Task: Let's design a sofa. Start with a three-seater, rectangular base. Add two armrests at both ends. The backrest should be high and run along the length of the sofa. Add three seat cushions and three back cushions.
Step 527:
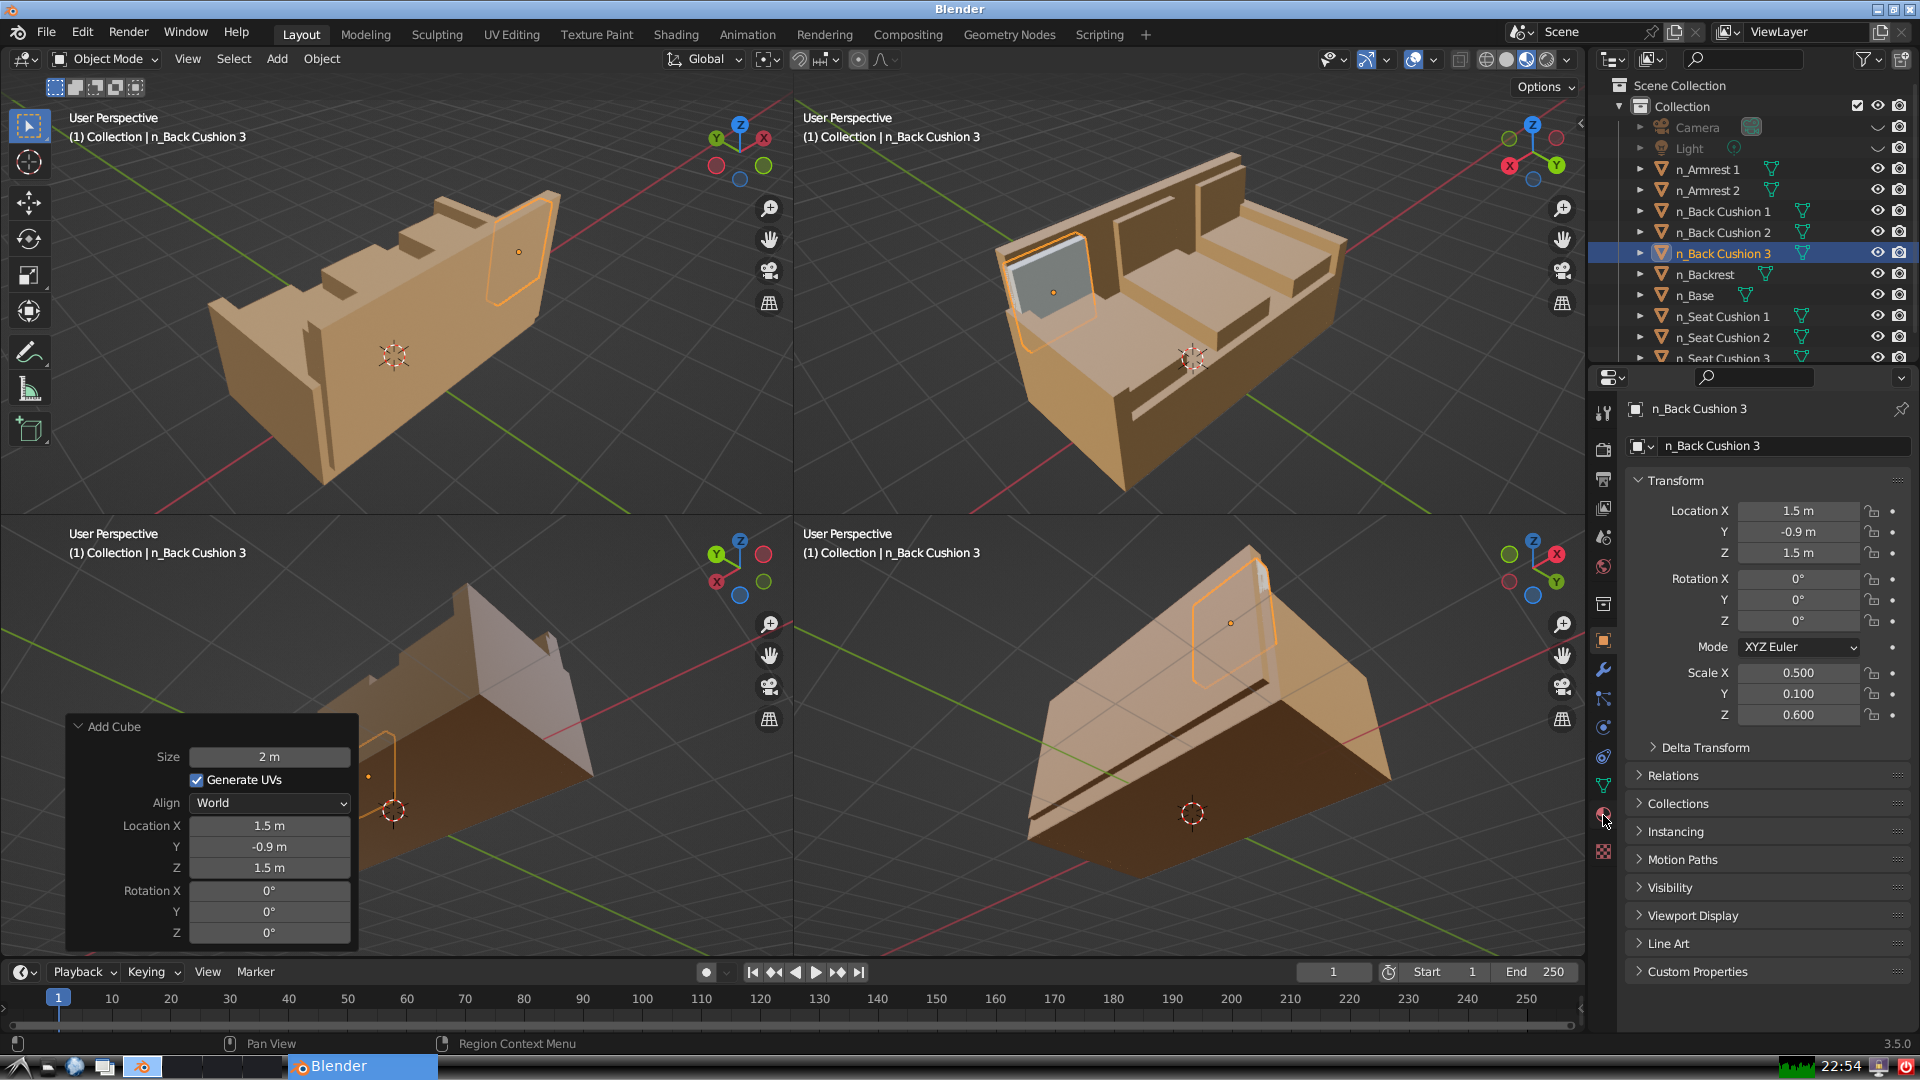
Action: click: no